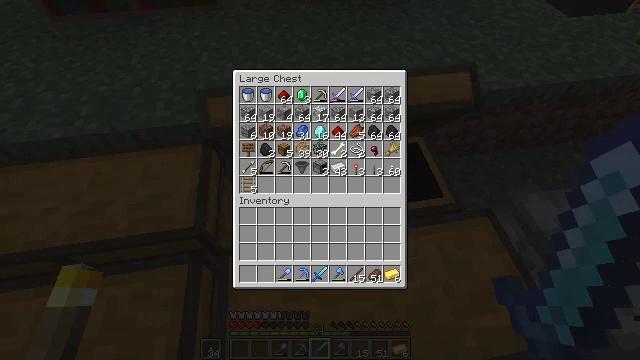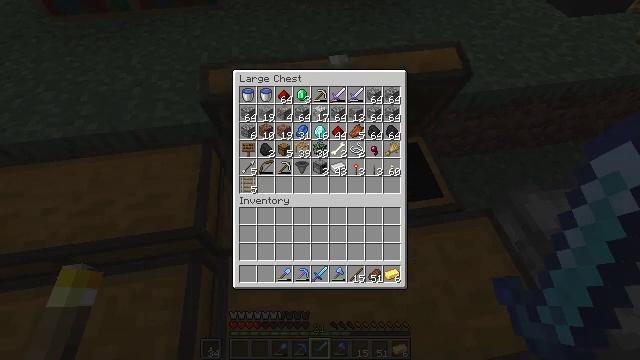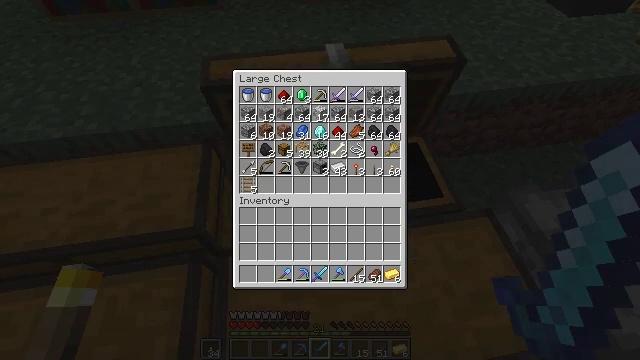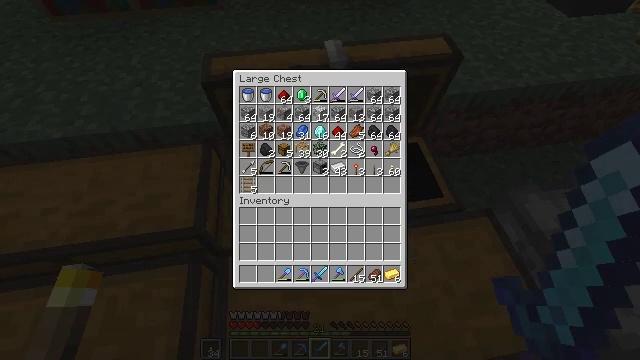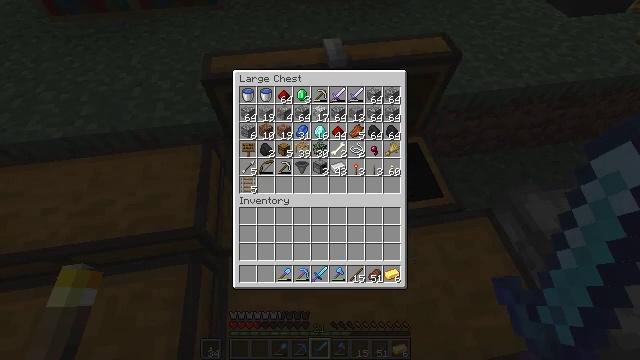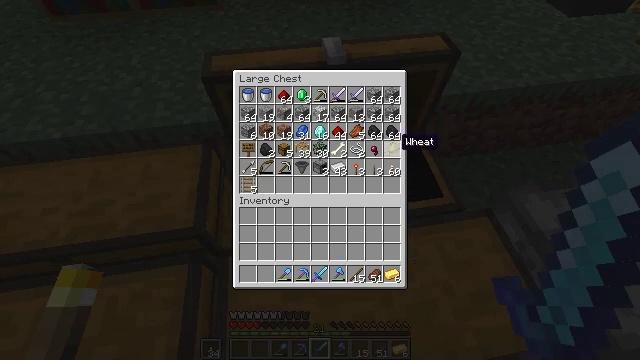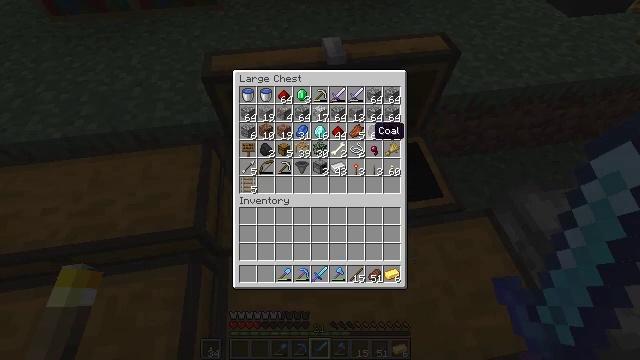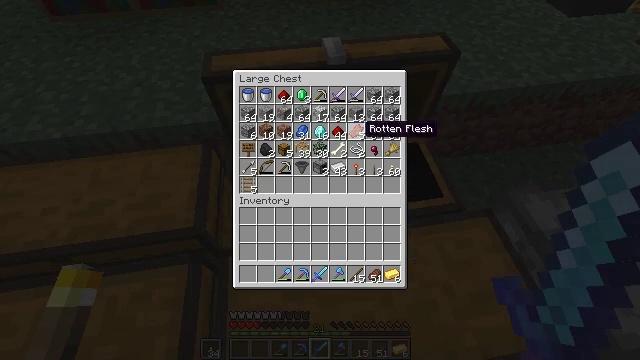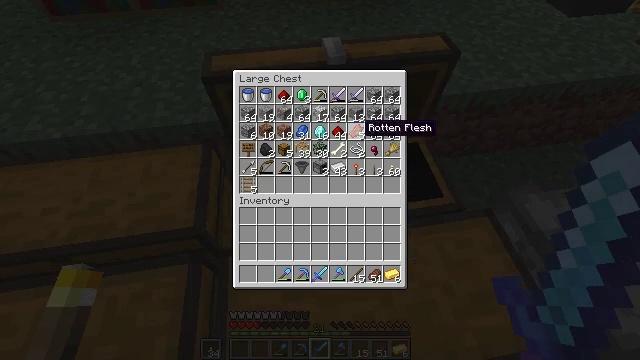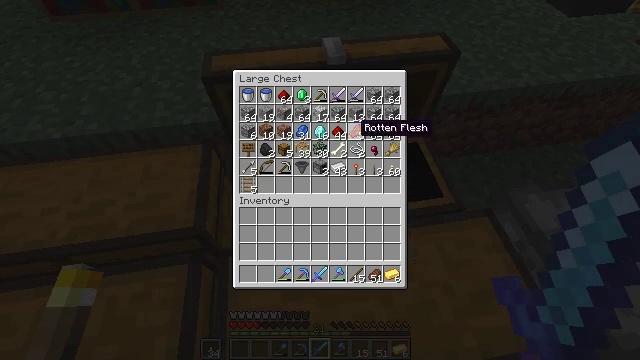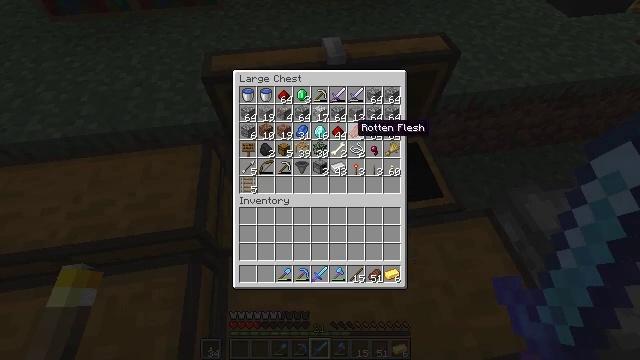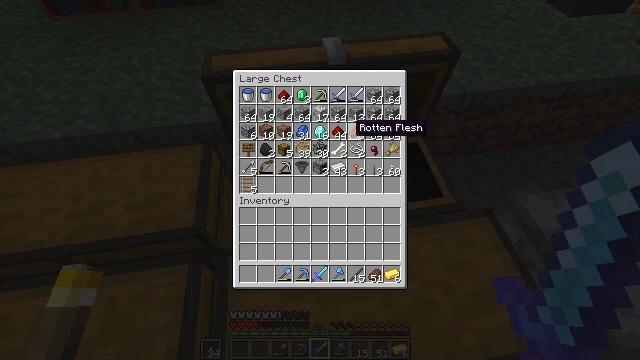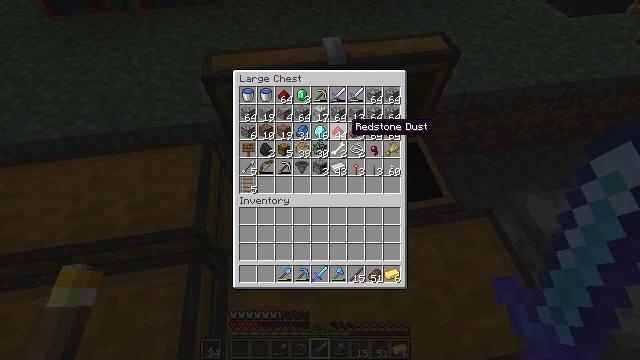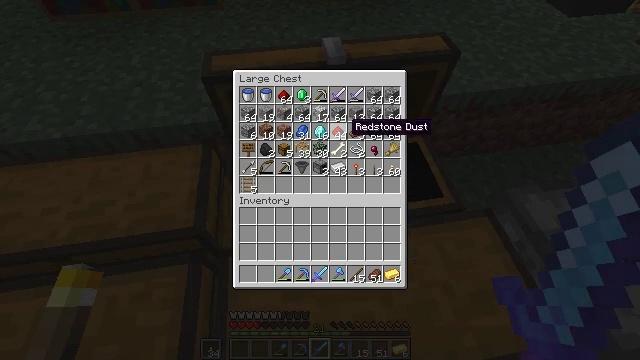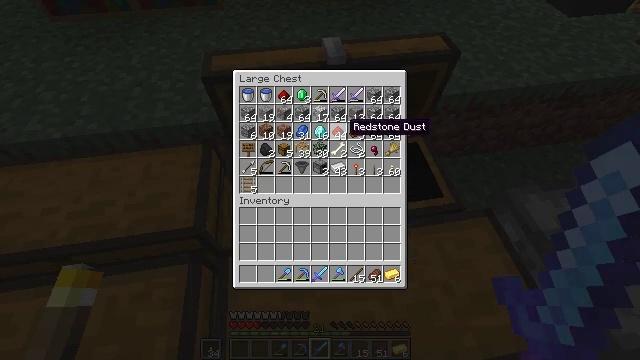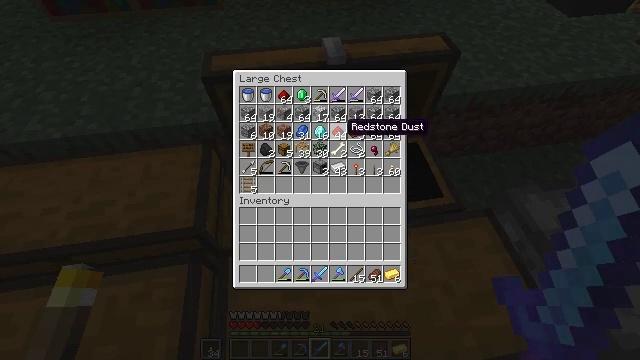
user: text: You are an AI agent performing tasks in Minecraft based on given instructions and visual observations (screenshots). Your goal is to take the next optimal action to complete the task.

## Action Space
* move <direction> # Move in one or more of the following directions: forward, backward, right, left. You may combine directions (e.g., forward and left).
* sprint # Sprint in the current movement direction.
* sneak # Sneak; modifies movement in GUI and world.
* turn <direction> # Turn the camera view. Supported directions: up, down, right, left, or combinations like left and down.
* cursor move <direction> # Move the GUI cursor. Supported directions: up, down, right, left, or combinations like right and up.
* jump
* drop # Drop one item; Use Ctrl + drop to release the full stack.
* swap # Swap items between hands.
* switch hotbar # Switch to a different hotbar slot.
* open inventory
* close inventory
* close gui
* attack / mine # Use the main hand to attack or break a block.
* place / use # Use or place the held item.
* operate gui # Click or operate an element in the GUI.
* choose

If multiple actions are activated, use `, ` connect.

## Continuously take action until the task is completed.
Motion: motion action
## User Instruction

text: Make a powered rail using the crafting table.
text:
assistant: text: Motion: no_op
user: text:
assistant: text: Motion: no_op
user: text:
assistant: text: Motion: cursor move up
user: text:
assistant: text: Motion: cursor move up
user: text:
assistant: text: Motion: cursor move left and up
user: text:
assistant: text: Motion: sneak, cursor move left and up
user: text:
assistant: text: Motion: sneak, cursor move left
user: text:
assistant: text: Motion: sneak
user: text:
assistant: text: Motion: sneak
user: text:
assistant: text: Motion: sneak
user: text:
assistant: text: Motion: sneak
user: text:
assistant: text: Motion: sneak
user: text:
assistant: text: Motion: sneak
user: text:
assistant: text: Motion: sneak
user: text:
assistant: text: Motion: sneak
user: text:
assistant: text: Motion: sneak
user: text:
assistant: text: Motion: sneak
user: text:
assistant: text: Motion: sneak, operate gui
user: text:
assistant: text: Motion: sneak, operate gui
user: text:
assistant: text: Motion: sneak, operate gui
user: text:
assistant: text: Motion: sneak
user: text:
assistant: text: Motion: sneak
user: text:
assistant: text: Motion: sneak
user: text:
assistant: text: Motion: sneak
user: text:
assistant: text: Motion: sneak
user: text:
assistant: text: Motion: no_op
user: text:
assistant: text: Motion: no_op
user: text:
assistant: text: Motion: no_op
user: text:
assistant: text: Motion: no_op
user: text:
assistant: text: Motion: no_op